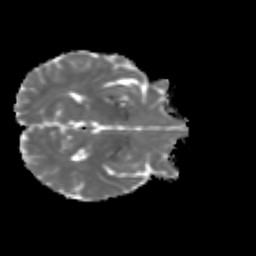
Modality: MD
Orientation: axial
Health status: ill
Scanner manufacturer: siemens
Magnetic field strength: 3 T
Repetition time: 6.8 s
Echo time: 0.097 s